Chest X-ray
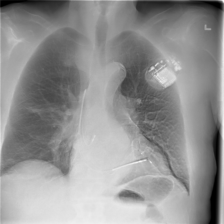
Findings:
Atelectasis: positive
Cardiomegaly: negative
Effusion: negative
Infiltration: positive
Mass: negative
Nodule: negative
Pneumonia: negative
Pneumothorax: negative
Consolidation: negative
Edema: negative
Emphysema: negative
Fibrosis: negative
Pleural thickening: negative
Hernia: negative